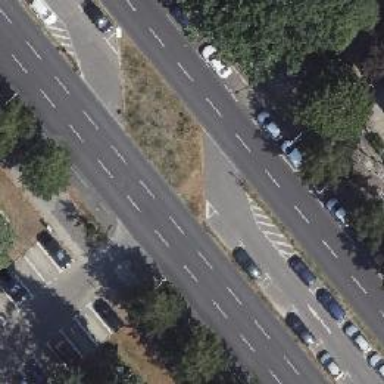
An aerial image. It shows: Primary highway with dual carriageway. There is asphalt cycle track on the right side of the road.